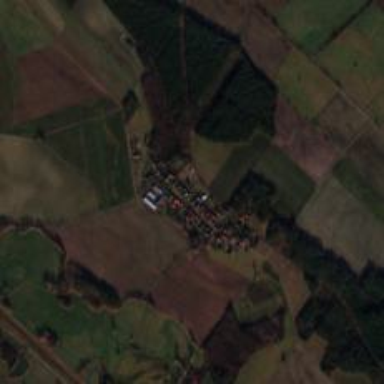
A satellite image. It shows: Village.